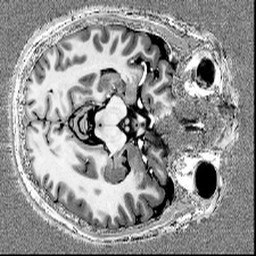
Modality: UNIT1
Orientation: axial
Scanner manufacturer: siemens
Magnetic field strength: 6.98 T
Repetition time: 4.75 s
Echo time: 0.00277 s